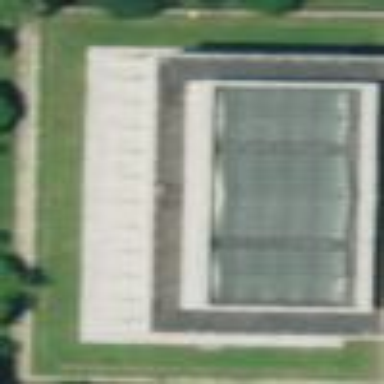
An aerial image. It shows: Building with flat grass-covered roof.